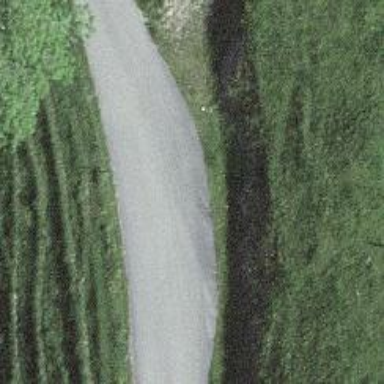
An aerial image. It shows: Passing place on the road.